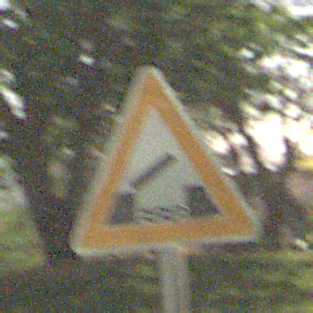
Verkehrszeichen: BeweglicheBruecke
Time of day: Night
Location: Outdoor (Nature)
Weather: Clear
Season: NotSpecified
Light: Natural